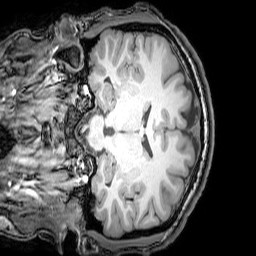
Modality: T1w
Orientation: coronal
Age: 20
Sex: male
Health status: healthy
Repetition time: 0.081 s
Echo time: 0.037 s